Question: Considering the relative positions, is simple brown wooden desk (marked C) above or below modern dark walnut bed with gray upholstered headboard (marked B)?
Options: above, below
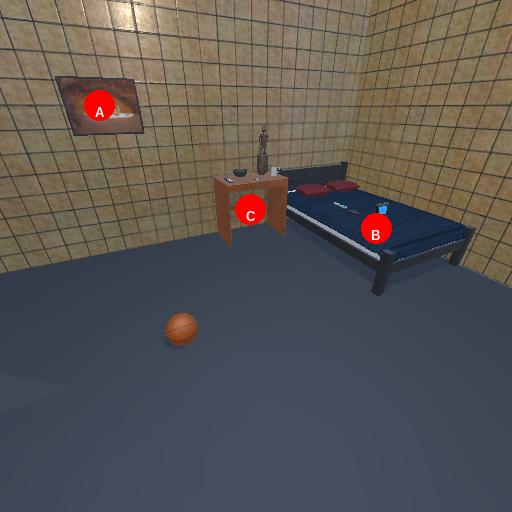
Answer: above